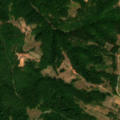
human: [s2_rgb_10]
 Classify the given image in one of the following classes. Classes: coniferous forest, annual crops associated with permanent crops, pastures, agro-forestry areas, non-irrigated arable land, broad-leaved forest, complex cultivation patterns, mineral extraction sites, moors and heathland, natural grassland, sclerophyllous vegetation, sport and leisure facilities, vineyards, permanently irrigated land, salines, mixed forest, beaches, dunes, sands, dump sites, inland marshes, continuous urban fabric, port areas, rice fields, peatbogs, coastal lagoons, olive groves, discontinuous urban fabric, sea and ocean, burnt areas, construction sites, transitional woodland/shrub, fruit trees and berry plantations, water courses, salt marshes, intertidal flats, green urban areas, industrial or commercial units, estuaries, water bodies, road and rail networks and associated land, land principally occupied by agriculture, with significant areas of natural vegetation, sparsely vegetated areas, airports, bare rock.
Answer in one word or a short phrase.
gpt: complex cultivation patterns, broad-leaved forest, transitional woodland/shrub